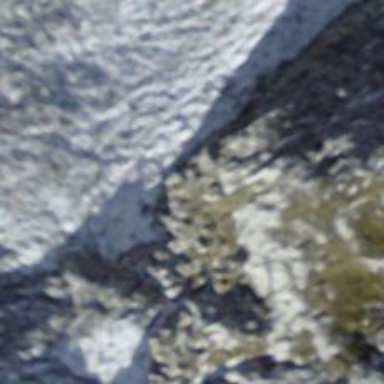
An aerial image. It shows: Cliff in nature.